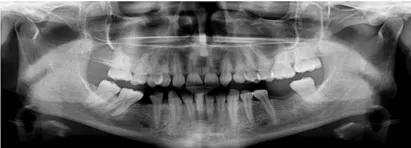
Phenotypic characteristics of the proband's mother M (F) Orthopantomogram shows anomalies in the positioning of individual teeth, adentia of both maxillary lateral insicors and two molars on the lower jaw.
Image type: radiology (x_ray)